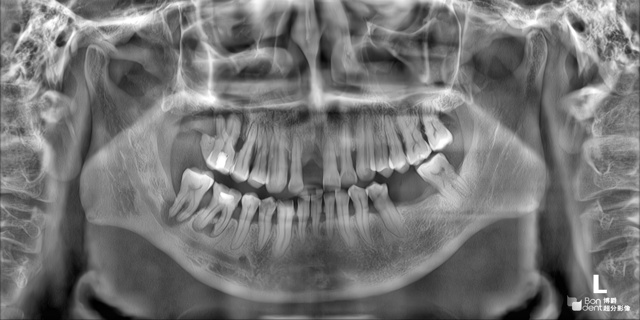
adult